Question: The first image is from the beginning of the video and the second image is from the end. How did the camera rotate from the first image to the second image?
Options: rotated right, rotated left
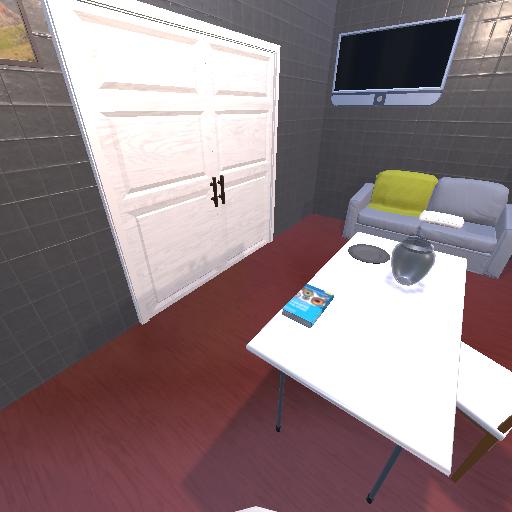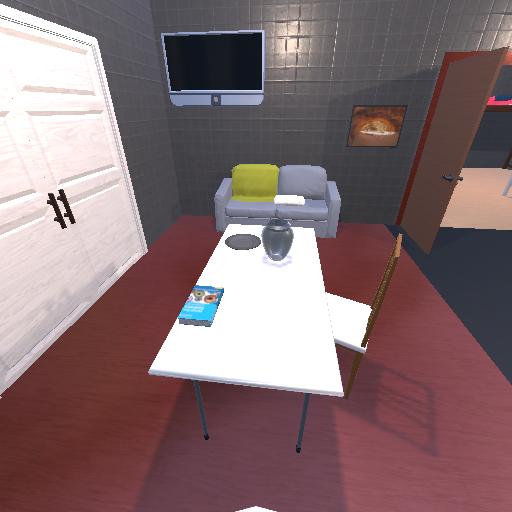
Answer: rotated right